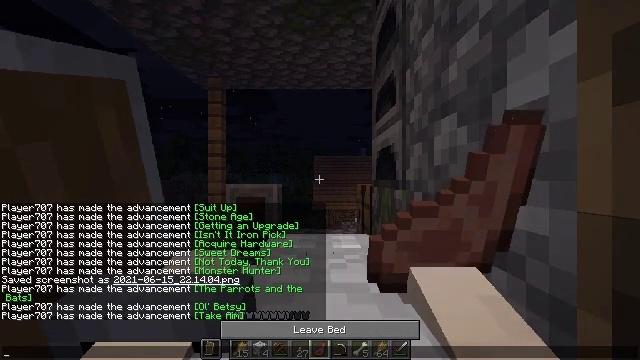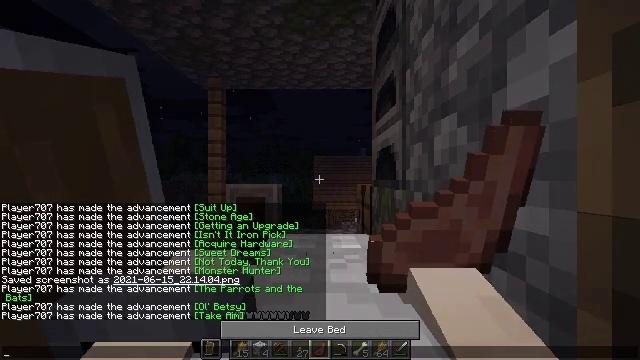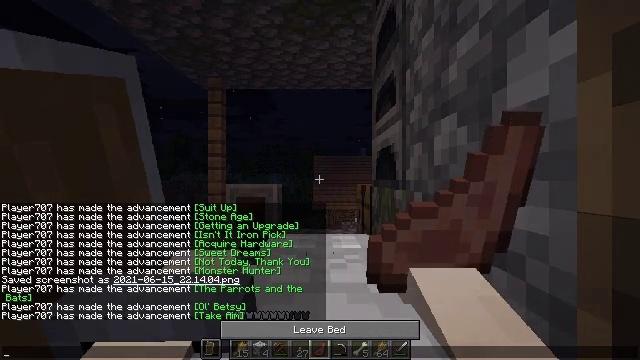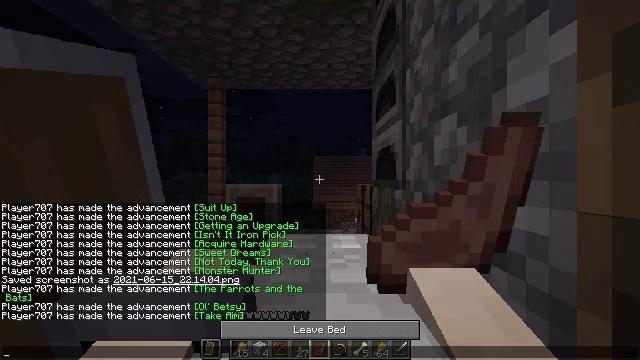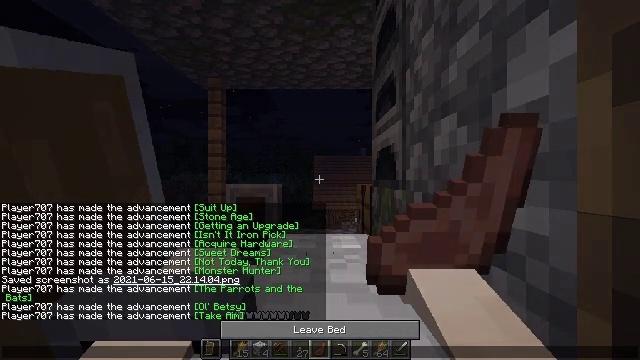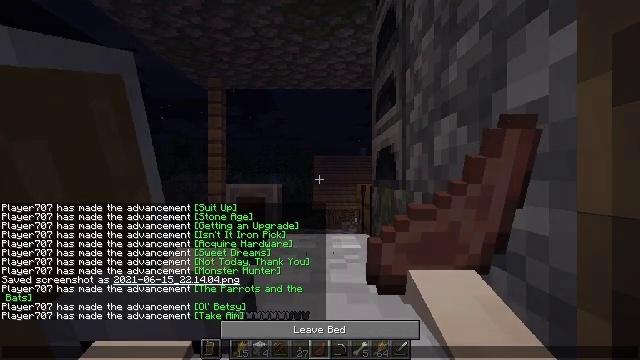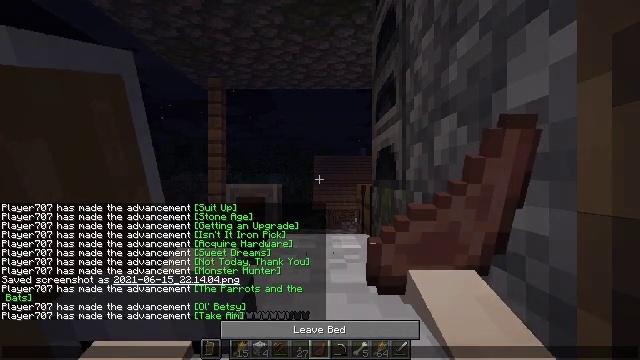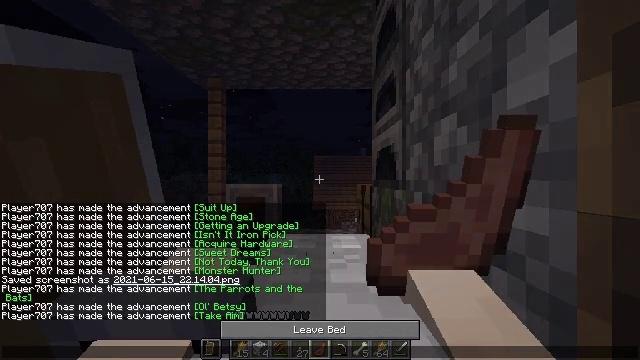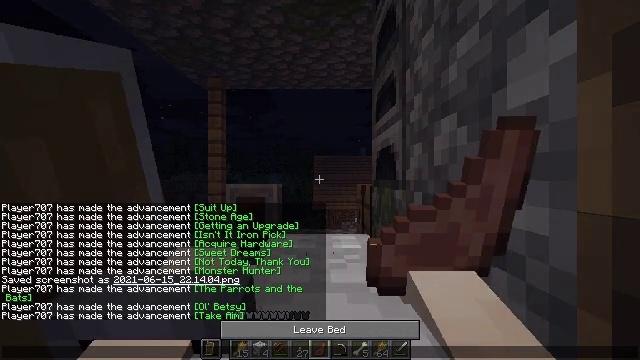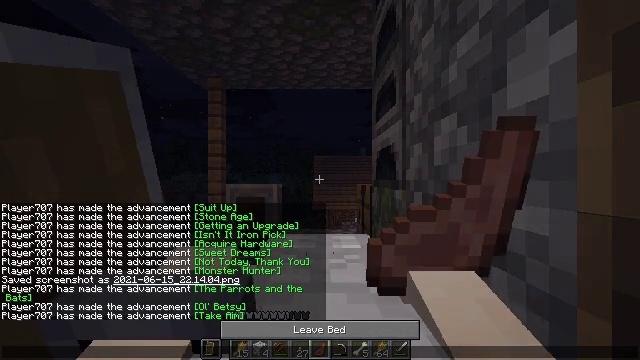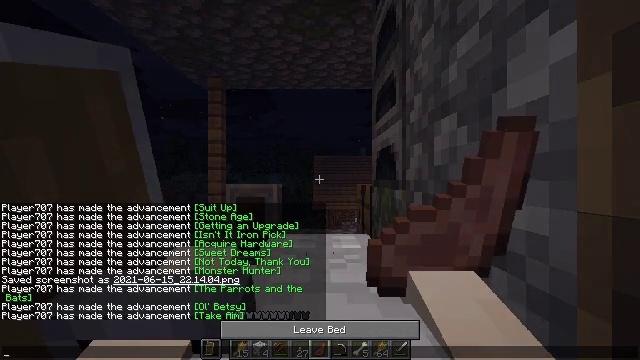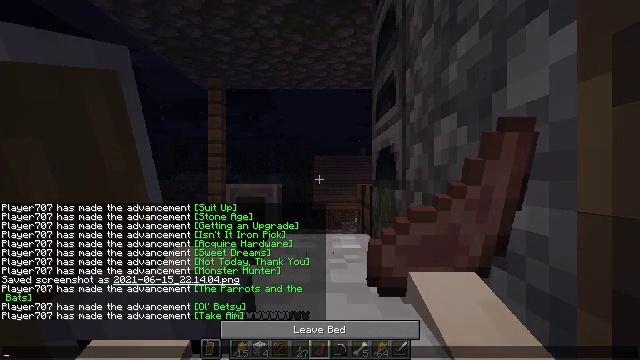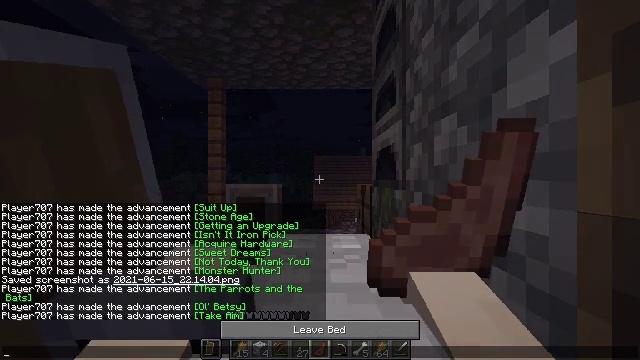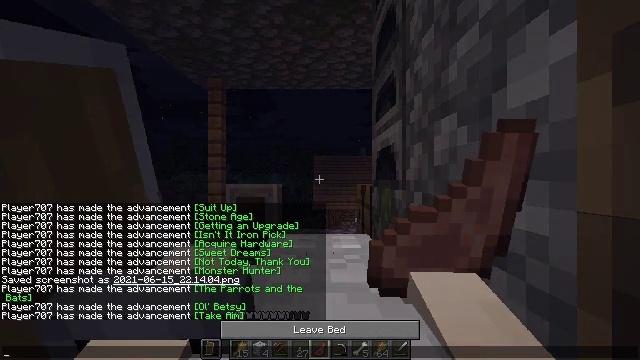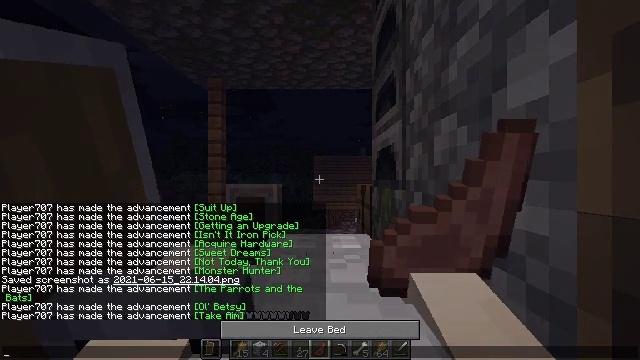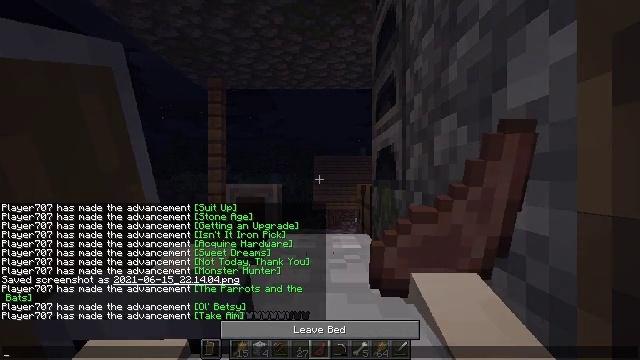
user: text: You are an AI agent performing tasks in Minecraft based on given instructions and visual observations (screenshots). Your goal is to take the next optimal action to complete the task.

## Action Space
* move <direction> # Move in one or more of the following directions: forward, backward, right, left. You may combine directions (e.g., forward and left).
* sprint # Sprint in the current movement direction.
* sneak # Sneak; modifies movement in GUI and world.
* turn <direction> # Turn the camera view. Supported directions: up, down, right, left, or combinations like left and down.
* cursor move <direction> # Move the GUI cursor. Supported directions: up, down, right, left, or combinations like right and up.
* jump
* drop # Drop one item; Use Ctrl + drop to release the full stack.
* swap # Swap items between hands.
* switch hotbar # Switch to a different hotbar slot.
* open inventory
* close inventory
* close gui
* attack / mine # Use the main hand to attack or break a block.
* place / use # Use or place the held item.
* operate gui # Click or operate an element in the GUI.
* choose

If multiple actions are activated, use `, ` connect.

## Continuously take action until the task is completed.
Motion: motion action
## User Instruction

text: Craft the gold ingot using the furnace.
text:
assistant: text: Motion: no_op
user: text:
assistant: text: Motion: no_op
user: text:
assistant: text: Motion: no_op
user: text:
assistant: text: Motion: no_op
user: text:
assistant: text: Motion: no_op
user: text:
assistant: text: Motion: no_op
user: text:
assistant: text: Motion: no_op
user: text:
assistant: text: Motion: no_op
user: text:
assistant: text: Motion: no_op
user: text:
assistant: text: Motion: no_op
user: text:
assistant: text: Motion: no_op
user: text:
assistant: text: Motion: no_op
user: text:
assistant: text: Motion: no_op
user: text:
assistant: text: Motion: no_op
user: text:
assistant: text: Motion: no_op
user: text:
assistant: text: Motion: no_op
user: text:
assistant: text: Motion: no_op
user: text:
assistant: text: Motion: no_op
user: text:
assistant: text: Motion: no_op
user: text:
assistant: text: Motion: no_op
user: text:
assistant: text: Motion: no_op
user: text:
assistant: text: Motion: no_op
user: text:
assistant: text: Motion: no_op
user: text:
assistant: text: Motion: no_op
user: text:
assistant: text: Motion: no_op
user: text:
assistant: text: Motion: no_op
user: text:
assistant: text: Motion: no_op
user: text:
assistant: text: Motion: no_op
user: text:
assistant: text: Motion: no_op
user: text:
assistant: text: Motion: no_op